Question: I have a View Controller, called Chat View Controller, that's organised in Storyboard as follows:

This is accessed with a navigation controller. Basically what this View Controller is is a view similar to that of Apple's Messages app. The "View" that you can see outside the Chat View Controller at the bottom is the view that I'm trying to add as an Input Accessory View, and is called messagingView. To add this as an input accessory view, I use this code within the Chat View Controller:
'''
override var inputAccessoryView: UIView {
return messagingView // This is the "View"
}
override func canBecomeFirstResponder() -> Bool {
return true
}
'''
Now when the view loads, the messagingView is added to the view, but it's height is 568px! There are no constraints on the width/height of the messagingView and this is added automatically as a constraint called "_UIKBAutolayoutHeightConstraint". I have tried using my messagingView within Apple's own KeyboardAccessory sample code and it works perfectly (that is written in Objective C). I have tried recreating their sample code in Swift and it gives exactly the same problem as I'm having! This must be a Swift bug?! Or am I forgetting to do something??
Thank you
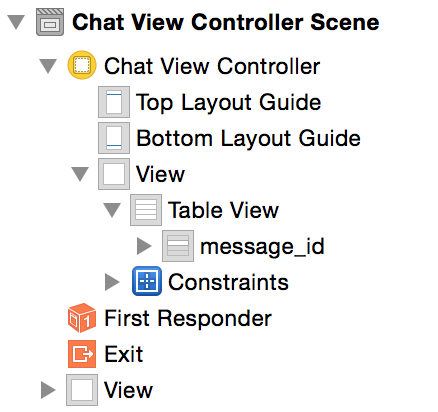
Answer: Pretty sure this is a bug in Swift. Found that the simplest way is to edit the '_UIKBAutolayoutHeightConstraint' constant in 'updateViewConstraints()', so that it reloads the height of the inputAccessoryView before the view appears
'''
override func updateViewConstraints() {
let constraint:NSLayoutConstraint = (tableView.inputAccessoryView!.constraints() as NSArray).objectAtIndex(0) as NSLayoutConstraint
constraint.constant = 52
super.updateViewConstraints()
}
'''